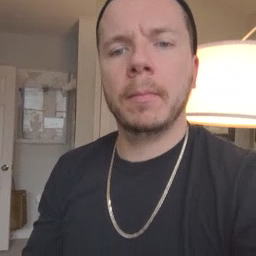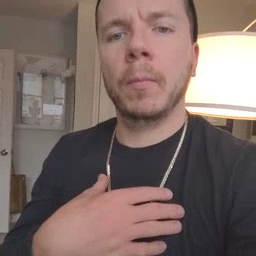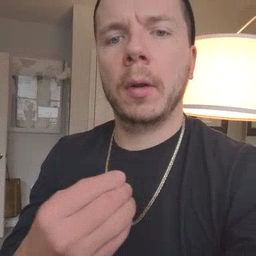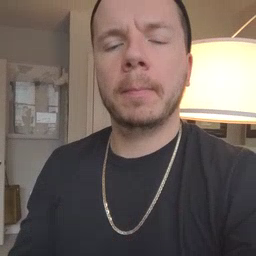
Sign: white